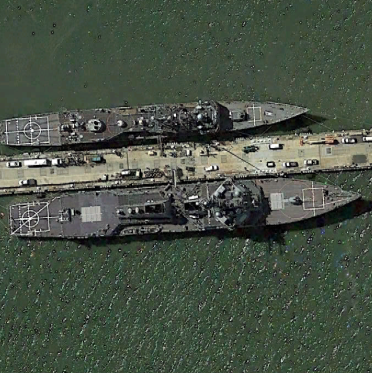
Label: destroyer